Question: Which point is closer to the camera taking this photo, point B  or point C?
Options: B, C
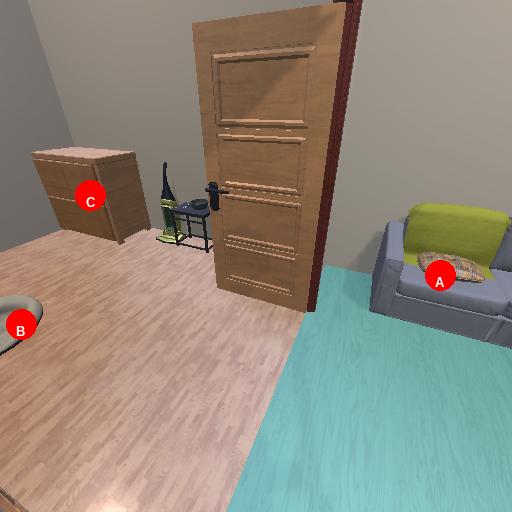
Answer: B